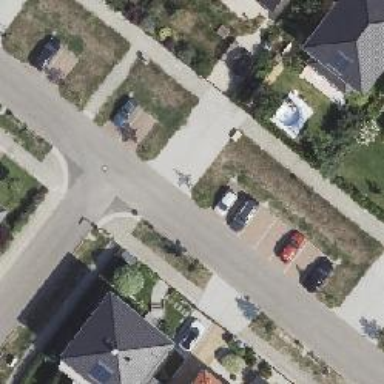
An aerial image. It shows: Footway.